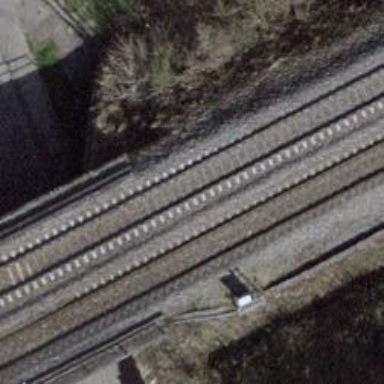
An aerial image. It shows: Single-track railway bridge.